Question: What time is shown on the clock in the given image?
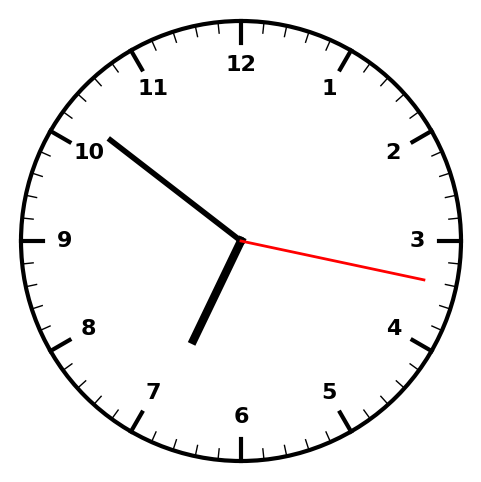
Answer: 06:51:17